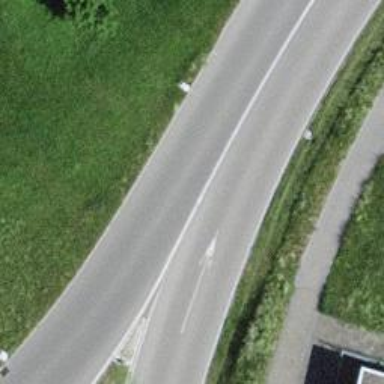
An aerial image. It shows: Asphalt motorway link.